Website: macys
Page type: cross-sells
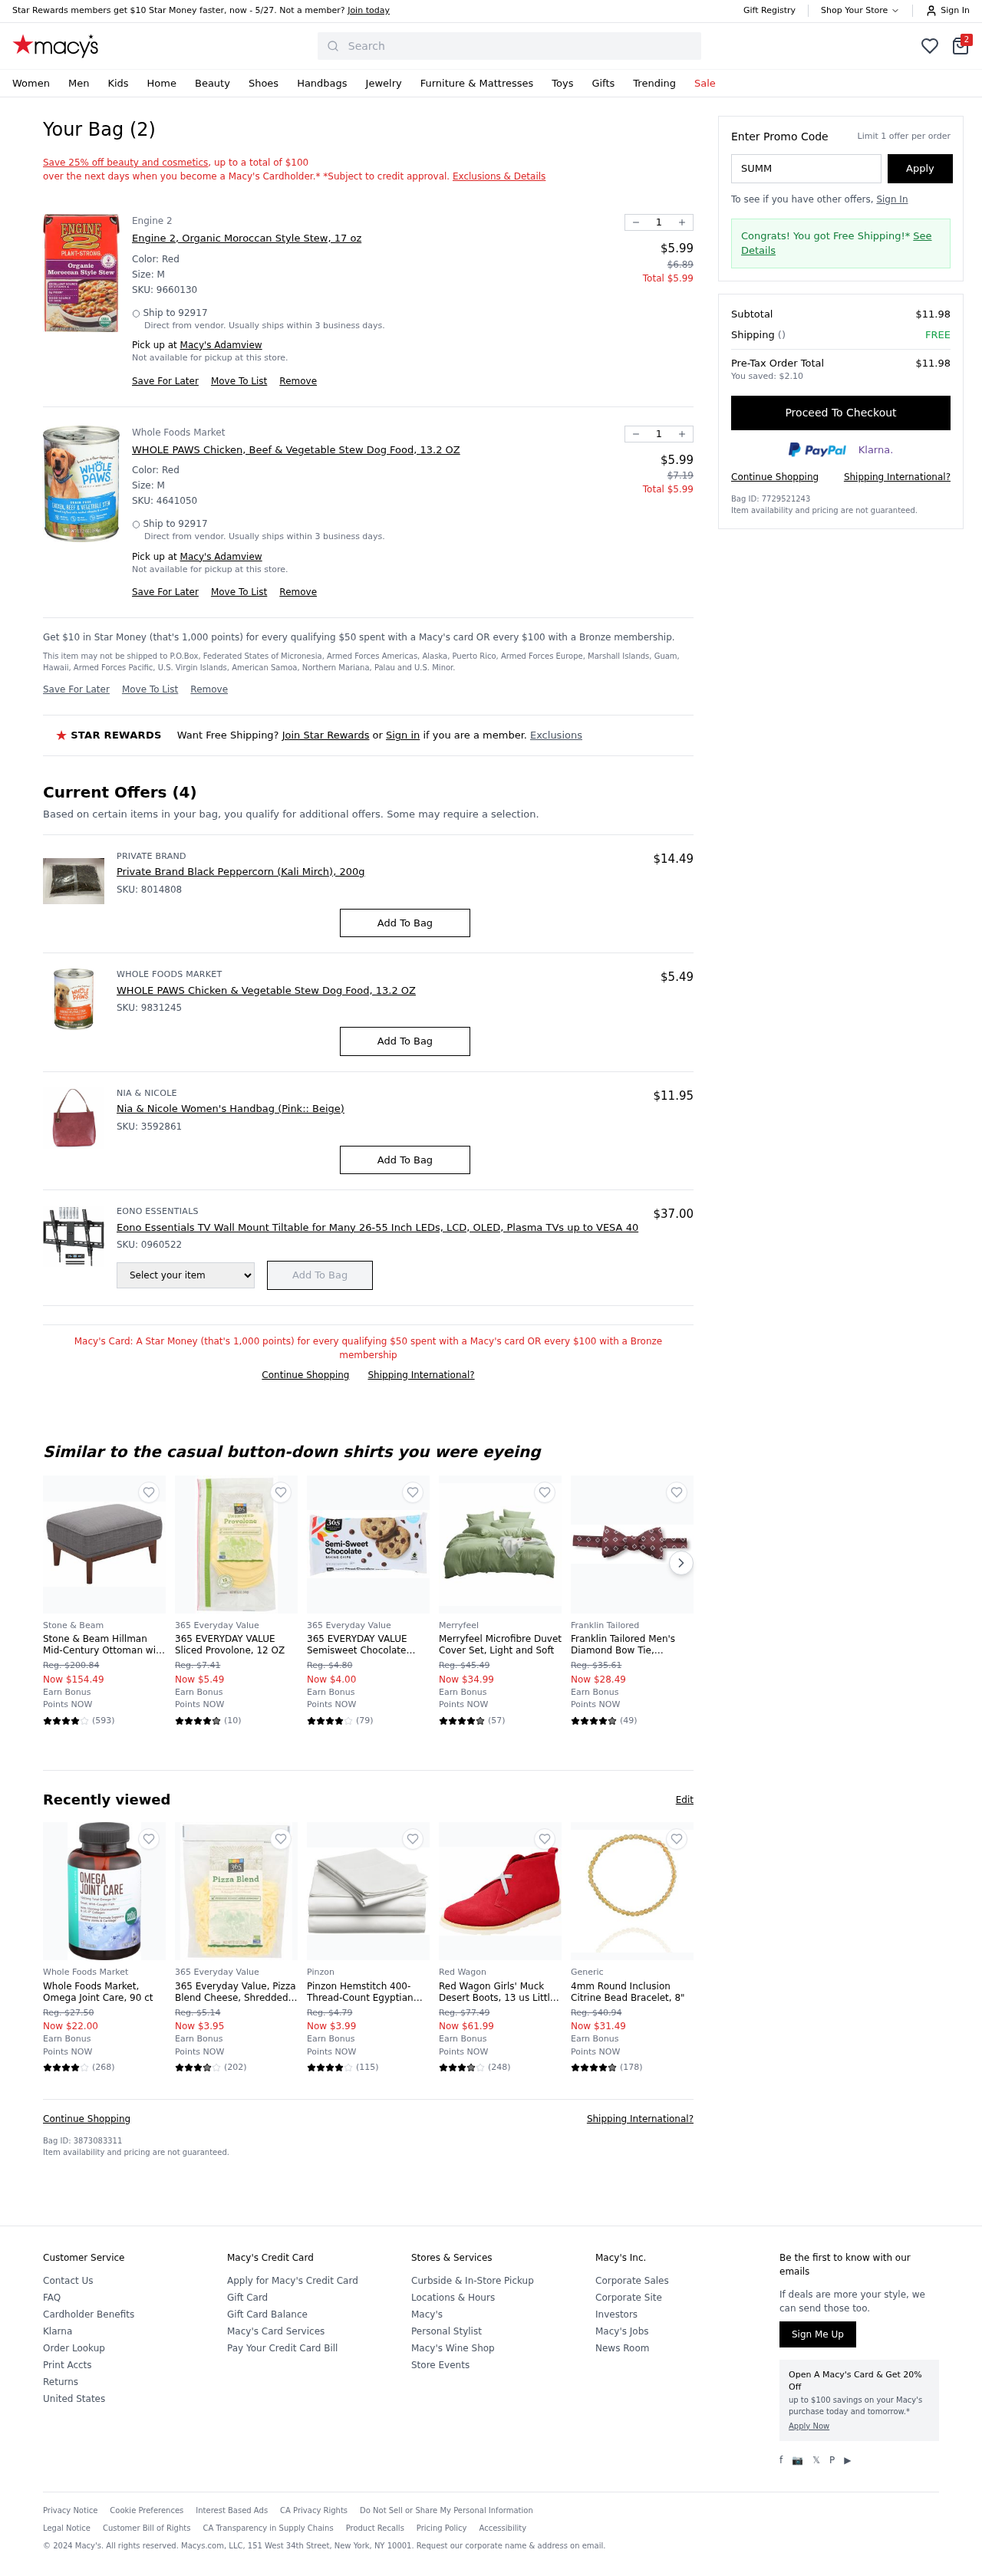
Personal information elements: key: PII_CITY
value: Adamview
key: PII_POSTCODE
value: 92917
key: PII_PROMO_CODE
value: SUMMER21
Product elements: key: PRODUCT10_BRAND
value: Whole Foods Market
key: PRODUCT10_NAME
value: Whole Foods Market, Omega Joint Care, 90 ct
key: PRODUCT10_NUM_RATINGS
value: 268
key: PRODUCT10_PRICE
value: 22
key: PRODUCT10_RATING
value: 4.1
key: PRODUCT11_BRAND
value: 365 Everyday Value
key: PRODUCT11_NAME
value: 365 Everyday Value, Pizza Blend Cheese, Shredded, 12 oz
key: PRODUCT11_NUM_RATINGS
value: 202
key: PRODUCT11_PRICE
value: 3.95
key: PRODUCT11_RATING
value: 3.8
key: PRODUCT12_BRAND
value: Pinzon
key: PRODUCT12_NAME
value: Pinzon Hemstitch 400-Thread-Count Egyptian Cotton Sateen Twin Sheet Set, Eggshell
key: PRODUCT12_NUM_RATINGS
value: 115
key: PRODUCT12_PRICE
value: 3.99
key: PRODUCT12_RATING
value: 4.2
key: PRODUCT13_BRAND
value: Red Wagon
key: PRODUCT13_NAME
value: Red Wagon Girls' Muck Desert Boots, 13 us Little Kid Red
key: PRODUCT13_NUM_RATINGS
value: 248
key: PRODUCT13_PRICE
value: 61.99
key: PRODUCT13_RATING
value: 3.9
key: PRODUCT14_BRAND
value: Generic
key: PRODUCT14_NAME
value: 4mm Round Inclusion Citrine Bead Bracelet, 8"
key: PRODUCT14_NUM_RATINGS
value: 178
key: PRODUCT14_PRICE
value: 31.49
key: PRODUCT14_RATING
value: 4.6
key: PRODUCT15_BRAND
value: Private Brand
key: PRODUCT15_NAME
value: Private Brand Black Peppercorn (Kali Mirch), 200g
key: PRODUCT15_PRICE
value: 14.49
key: PRODUCT16_BRAND
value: Nia & Nicole
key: PRODUCT16_NAME
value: Nia & Nicole Women's Handbag (Pink:: Beige)
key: PRODUCT16_PRICE
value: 11.95
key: PRODUCT1_BRAND
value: Engine 2
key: PRODUCT1_NAME
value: Engine 2, Organic Moroccan Style Stew, 17 oz
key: PRODUCT1_PRICE
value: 5.99
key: PRODUCT1_QUANTITY
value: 1
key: PRODUCT2_BRAND
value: Whole Foods Market
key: PRODUCT2_NAME
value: WHOLE PAWS Chicken, Beef & Vegetable Stew Dog Food, 13.2 OZ
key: PRODUCT2_PRICE
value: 5.99
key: PRODUCT2_QUANTITY
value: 1
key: PRODUCT3_BRAND
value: Whole Foods Market
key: PRODUCT3_NAME
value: WHOLE PAWS Chicken & Vegetable Stew Dog Food, 13.2 OZ
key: PRODUCT3_PRICE
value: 5.49
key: PRODUCT4_BRAND
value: Eono Essentials
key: PRODUCT4_NAME
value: Eono Essentials TV Wall Mount Tiltable for Many 26-55 Inch LEDs, LCD, OLED, Plasma TVs up to VESA 40
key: PRODUCT4_PRICE
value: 37
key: PRODUCT5_BRAND
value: Stone & Beam
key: PRODUCT5_NAME
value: Stone & Beam Hillman Mid-Century Ottoman with Tapered Legs, 30" W, Fog (Renewed)
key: PRODUCT5_NUM_RATINGS
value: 593
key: PRODUCT5_PRICE
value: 154.49
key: PRODUCT5_RATING
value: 4
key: PRODUCT6_BRAND
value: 365 Everyday Value
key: PRODUCT6_NAME
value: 365 EVERYDAY VALUE Sliced Provolone, 12 OZ
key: PRODUCT6_NUM_RATINGS
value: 10
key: PRODUCT6_PRICE
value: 5.49
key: PRODUCT6_RATING
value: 4.7
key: PRODUCT7_BRAND
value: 365 Everyday Value
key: PRODUCT7_NAME
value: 365 EVERYDAY VALUE Semisweet Chocolate Chips, 24 OZ
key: PRODUCT7_NUM_RATINGS
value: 79
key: PRODUCT7_PRICE
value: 4
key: PRODUCT7_RATING
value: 4.3
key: PRODUCT8_BRAND
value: Merryfeel
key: PRODUCT8_NAME
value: Merryfeel Microfibre Duvet Cover Set, Light and Soft
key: PRODUCT8_NUM_RATINGS
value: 57
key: PRODUCT8_PRICE
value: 34.99
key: PRODUCT8_RATING
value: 4.8
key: PRODUCT9_BRAND
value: Franklin Tailored
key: PRODUCT9_NAME
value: Franklin Tailored Men's Diamond Bow Tie, Burgundy
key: PRODUCT9_NUM_RATINGS
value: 49
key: PRODUCT9_PRICE
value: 28.49
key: PRODUCT9_RATING
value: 4.5
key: PRODUCT1_SKU
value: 9660130
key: PRODUCT1_ORIGINAL_PRICE
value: $6.89
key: PRODUCT1_TOTAL
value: $5.99
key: PRODUCT2_SKU
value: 4641050
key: PRODUCT2_ORIGINAL_PRICE
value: $7.19
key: PRODUCT2_TOTAL
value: $5.99
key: PRODUCT15_SKU
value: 8014808
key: PRODUCT3_SKU
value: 9831245
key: PRODUCT16_SKU
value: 3592861
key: PRODUCT4_SKU
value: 0960522
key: PRODUCT5_ORIGINAL_PRICE
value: Reg. $200.84
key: PRODUCT6_ORIGINAL_PRICE
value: Reg. $7.41
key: PRODUCT7_ORIGINAL_PRICE
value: Reg. $4.80
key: PRODUCT8_ORIGINAL_PRICE
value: Reg. $45.49
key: PRODUCT9_ORIGINAL_PRICE
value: Reg. $35.61
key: PRODUCT10_ORIGINAL_PRICE
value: Reg. $27.50
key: PRODUCT11_ORIGINAL_PRICE
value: Reg. $5.14
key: PRODUCT12_ORIGINAL_PRICE
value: Reg. $4.79
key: PRODUCT13_ORIGINAL_PRICE
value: Reg. $77.49
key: PRODUCT14_ORIGINAL_PRICE
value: Reg. $40.94
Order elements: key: ORDER_NUM_ITEMS
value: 2
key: ORDER_SUBTOTAL
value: $11.98
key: ORDER_TOTAL
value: $11.98
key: ORDER_SAVINGS
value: $2.10
Search elements: key: HEADER_SEARCH
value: Search